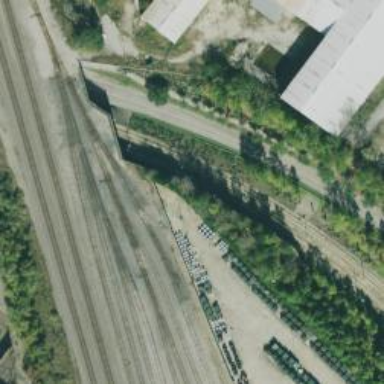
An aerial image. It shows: Railway yard.